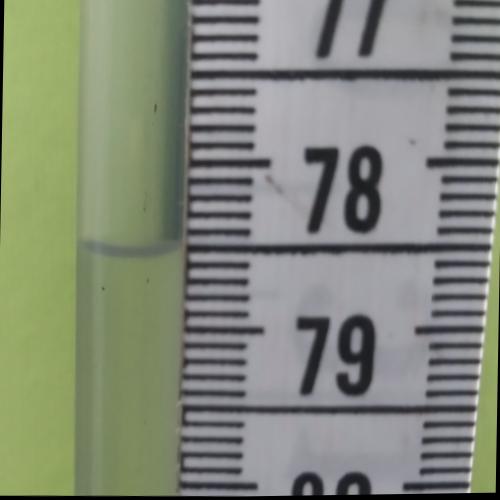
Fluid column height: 78.5 cm